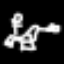
Label: frog